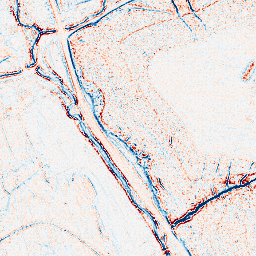
Category: edge_preserving
Decomposition family: bilateral
Decomposition parameters: d: 5
sigma_color: 100
sigma_space: 75
Upsampling method: linear_exact
Upsampling parameters: scale: 8
Upsampling scale: 8